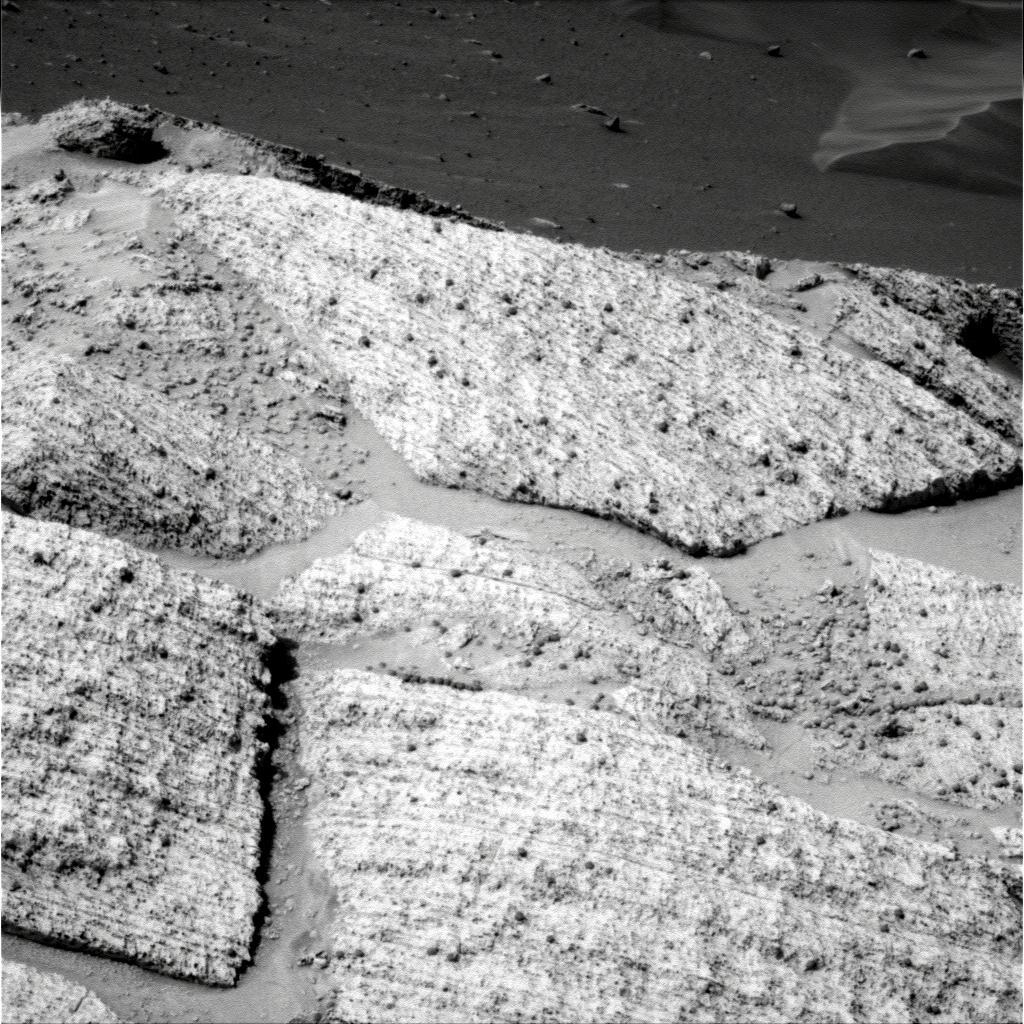
Terrain classes present: Bedrock, Gravel / Sand / Soil, Rock, Shadow